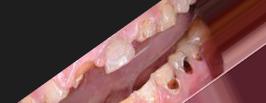
Condition: Caries